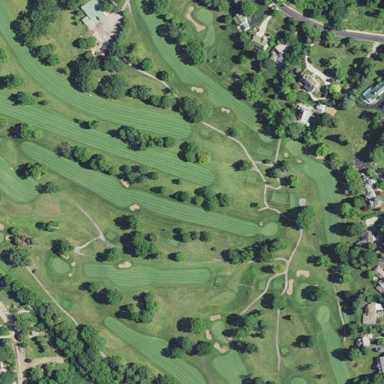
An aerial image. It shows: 18-hole golf course situated within leisure land.